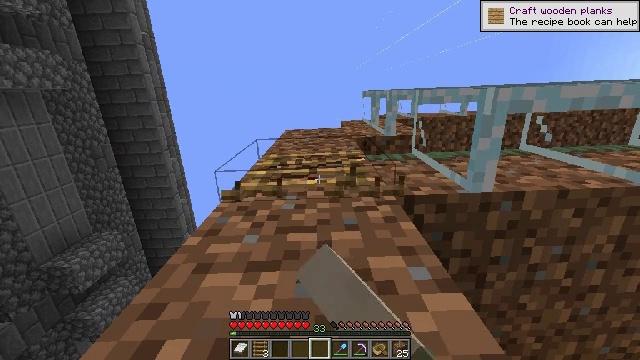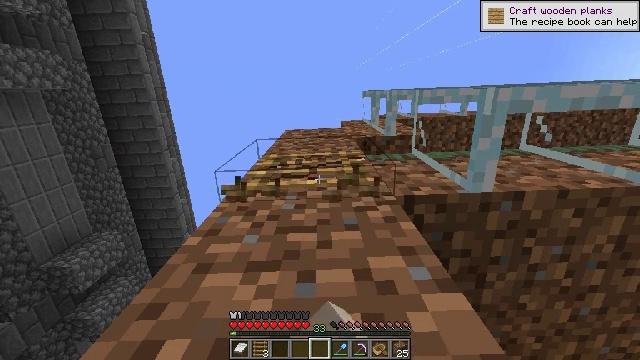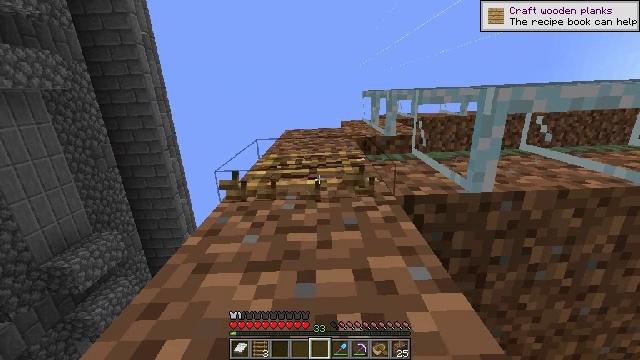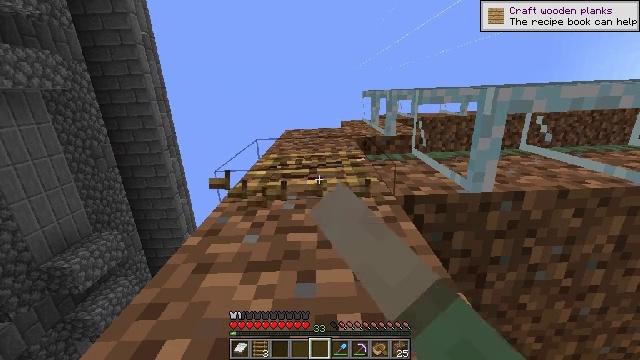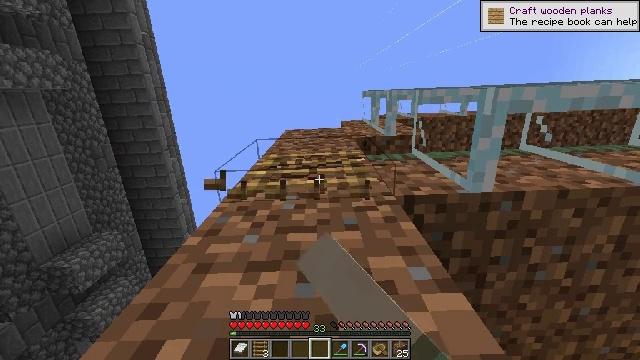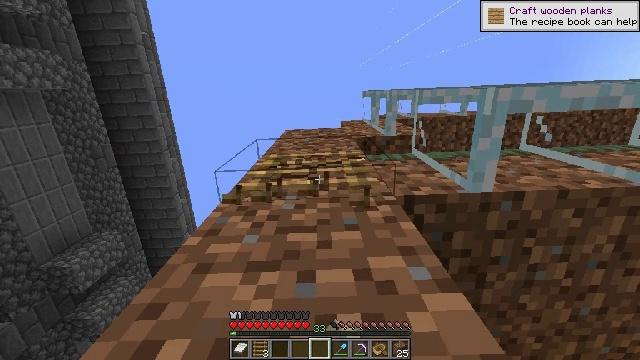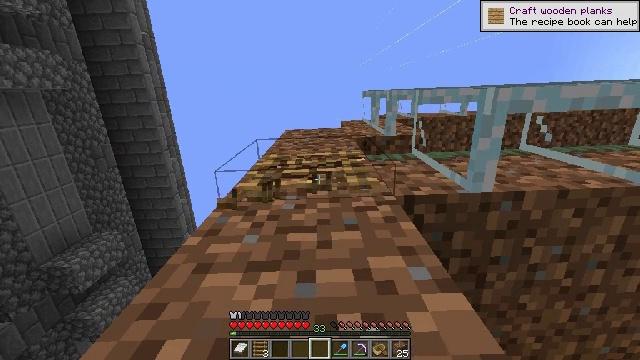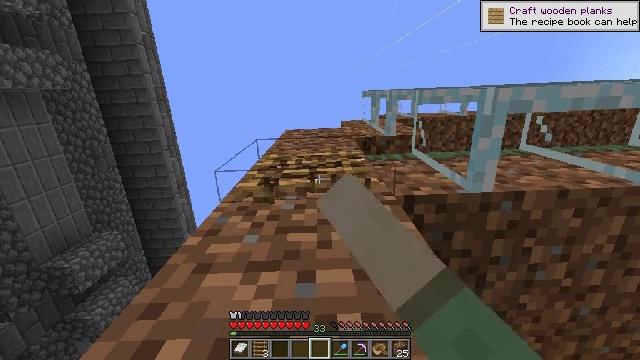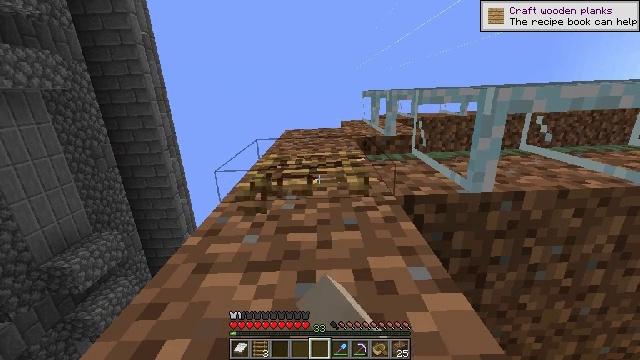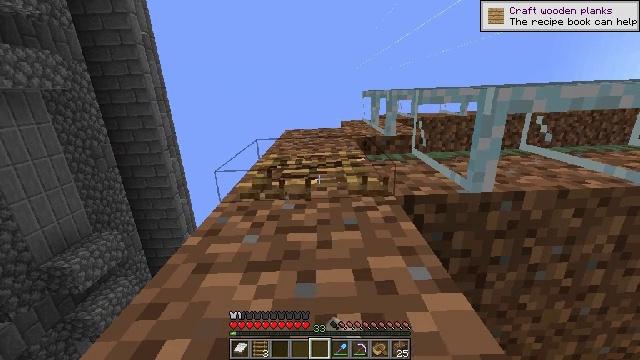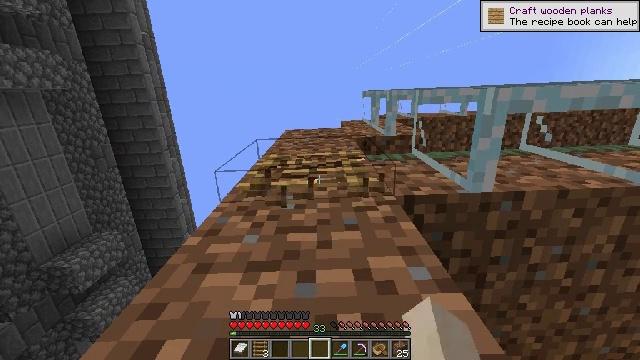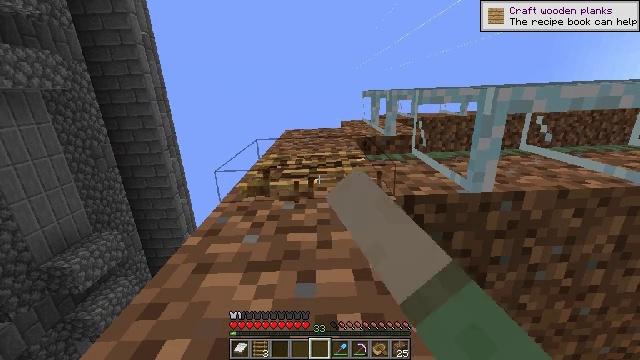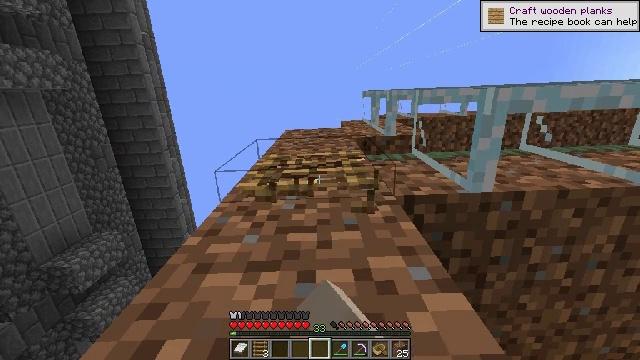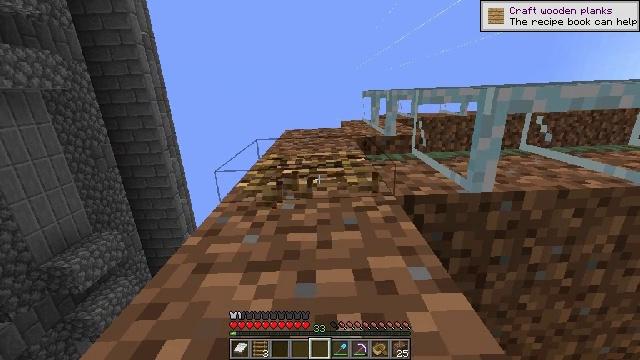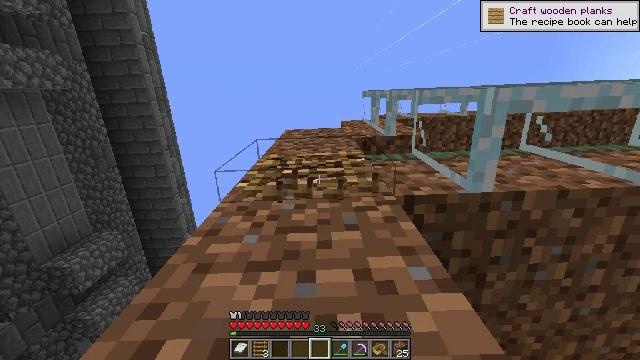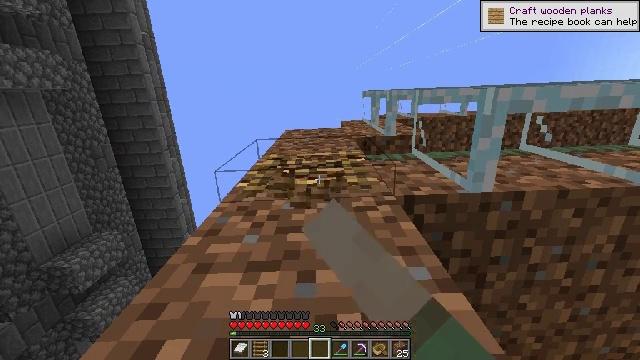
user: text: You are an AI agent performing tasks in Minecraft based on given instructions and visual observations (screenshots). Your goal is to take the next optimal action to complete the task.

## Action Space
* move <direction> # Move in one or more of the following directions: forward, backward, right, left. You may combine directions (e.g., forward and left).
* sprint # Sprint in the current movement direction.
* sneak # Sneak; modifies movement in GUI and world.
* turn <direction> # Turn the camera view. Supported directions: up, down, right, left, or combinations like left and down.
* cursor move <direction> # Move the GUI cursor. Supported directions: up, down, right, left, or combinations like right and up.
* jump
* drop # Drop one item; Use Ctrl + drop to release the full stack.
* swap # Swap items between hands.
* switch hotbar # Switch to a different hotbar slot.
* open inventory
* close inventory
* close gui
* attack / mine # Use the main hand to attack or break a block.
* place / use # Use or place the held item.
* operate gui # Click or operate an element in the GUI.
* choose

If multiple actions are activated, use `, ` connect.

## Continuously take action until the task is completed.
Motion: motion action
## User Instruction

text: Break the ladder to collect it.
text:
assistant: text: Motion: sneak, attack / mine
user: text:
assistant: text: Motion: sneak, attack / mine
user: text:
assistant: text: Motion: sneak, attack / mine
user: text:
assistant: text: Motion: sneak, attack / mine
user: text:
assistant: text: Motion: sneak, attack / mine
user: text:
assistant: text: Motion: sneak, attack / mine
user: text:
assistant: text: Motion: sneak, attack / mine
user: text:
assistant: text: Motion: sneak, attack / mine
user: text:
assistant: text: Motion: sneak, attack / mine
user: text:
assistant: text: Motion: sneak, attack / mine
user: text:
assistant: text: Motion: sneak, attack / mine
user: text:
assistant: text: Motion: sneak, attack / mine
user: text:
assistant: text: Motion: sneak, attack / mine
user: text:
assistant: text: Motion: sneak, attack / mine
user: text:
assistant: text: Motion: sneak, attack / mine
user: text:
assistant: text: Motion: sneak, attack / mine
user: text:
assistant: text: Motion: sneak, attack / mine
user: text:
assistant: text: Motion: sneak, attack / mine
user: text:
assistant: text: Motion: sneak, attack / mine
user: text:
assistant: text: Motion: sneak, attack / mine
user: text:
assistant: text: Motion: sneak, attack / mine
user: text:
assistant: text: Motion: sneak, attack / mine
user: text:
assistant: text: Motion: sneak, attack / mine
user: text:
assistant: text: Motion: sneak, attack / mine
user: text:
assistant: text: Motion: sneak, attack / mine
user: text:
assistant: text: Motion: sneak, attack / mine
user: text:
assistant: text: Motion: sneak, attack / mine
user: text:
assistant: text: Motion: sneak, attack / mine
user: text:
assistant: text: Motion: sneak, attack / mine
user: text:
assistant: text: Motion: sneak, attack / mine